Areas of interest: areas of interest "Hualong Home Furnishing City"
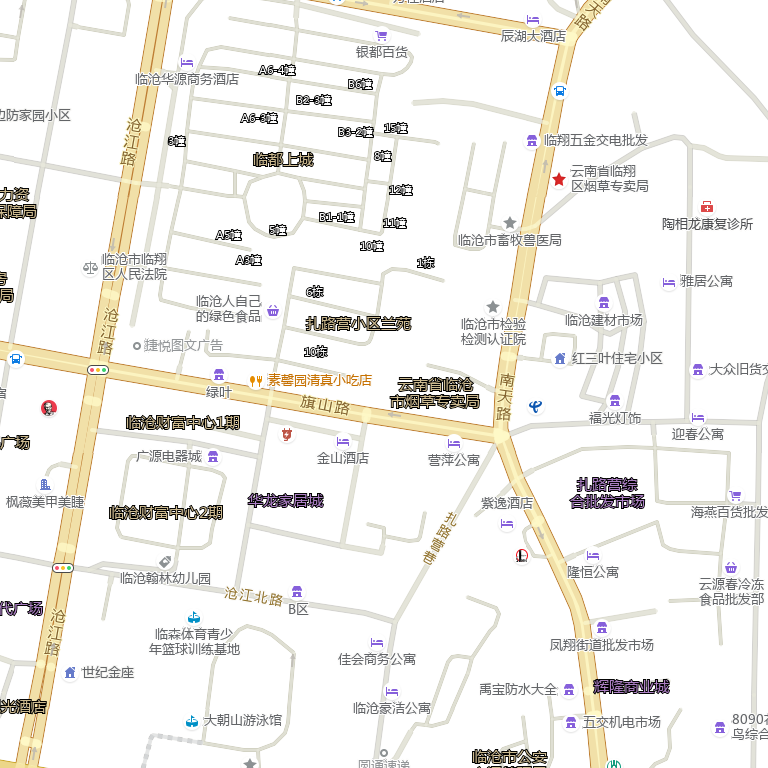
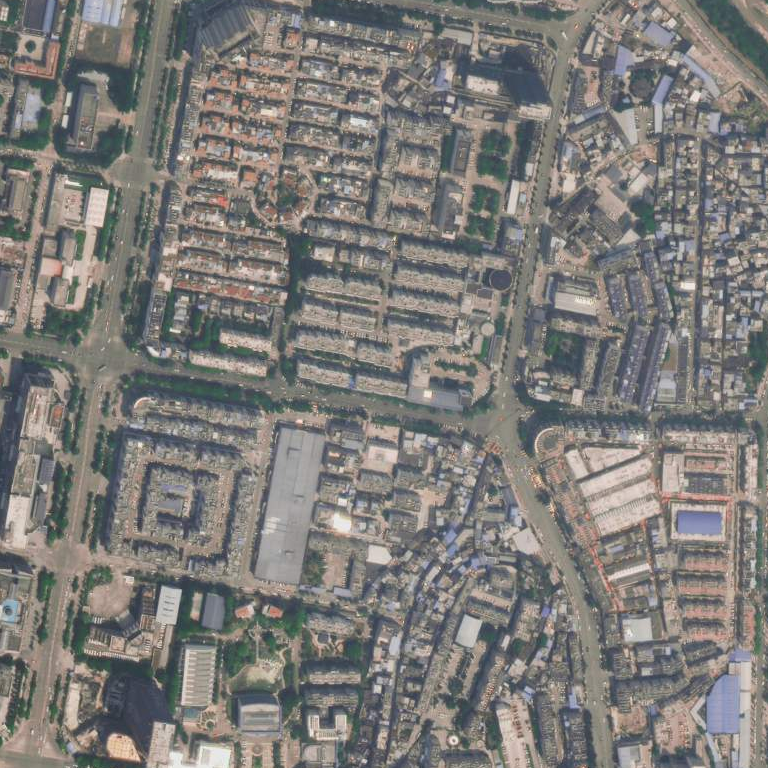